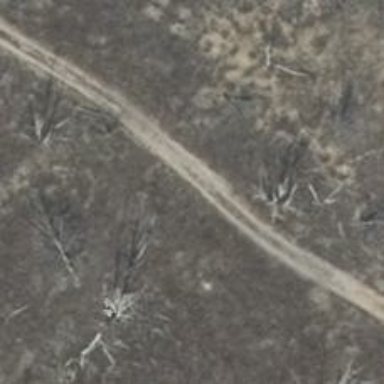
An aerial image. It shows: Sandy track road with grade4 tracktype.